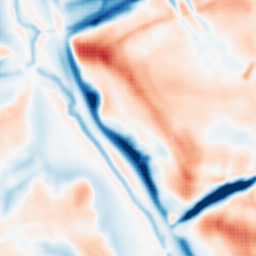
Category: multiscale
Decomposition family: dog_multiscale
Decomposition parameters: sigma_ratio: 1.6
n_scales: 4
base_sigma: 2
Upsampling method: sinc_blackman
Upsampling parameters: scale: 2
kernel_size: 4
Upsampling scale: 2